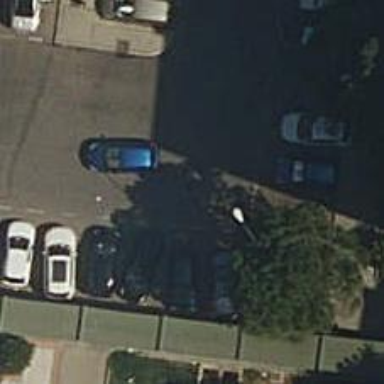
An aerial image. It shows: Parking aisle designated as service road.